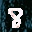
Label: 8